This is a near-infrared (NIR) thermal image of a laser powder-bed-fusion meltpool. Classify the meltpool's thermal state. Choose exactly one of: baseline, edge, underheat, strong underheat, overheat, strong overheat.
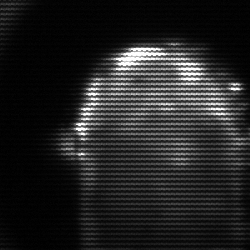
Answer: baseline